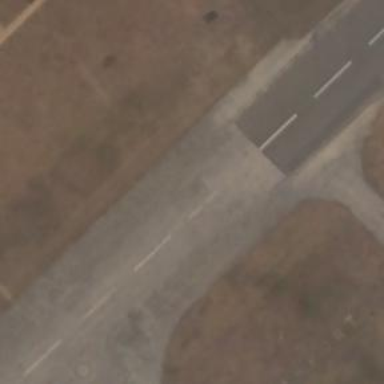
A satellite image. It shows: View of taxiway at the airport.